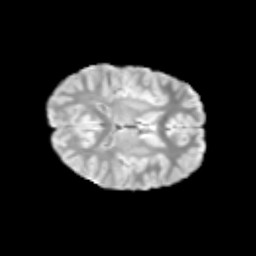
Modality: T2w
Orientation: axial
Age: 10
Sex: female
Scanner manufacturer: siemens
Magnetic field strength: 3 T
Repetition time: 3.8 s
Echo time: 0.07 s